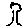
Label: tree